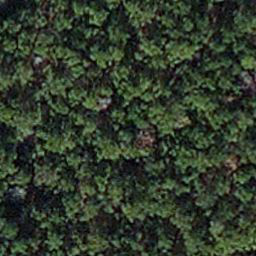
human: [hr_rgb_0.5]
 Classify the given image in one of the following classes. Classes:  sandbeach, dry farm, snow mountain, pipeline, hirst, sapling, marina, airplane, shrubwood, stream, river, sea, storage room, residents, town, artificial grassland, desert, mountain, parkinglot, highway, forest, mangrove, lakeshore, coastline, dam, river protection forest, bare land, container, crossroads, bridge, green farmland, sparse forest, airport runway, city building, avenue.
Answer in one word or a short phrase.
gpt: sapling